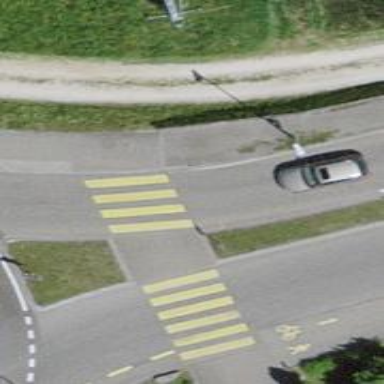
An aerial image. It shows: Marked zebra crossing with pedestrian island.